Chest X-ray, AP view. Patient: 35 years old, sex M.
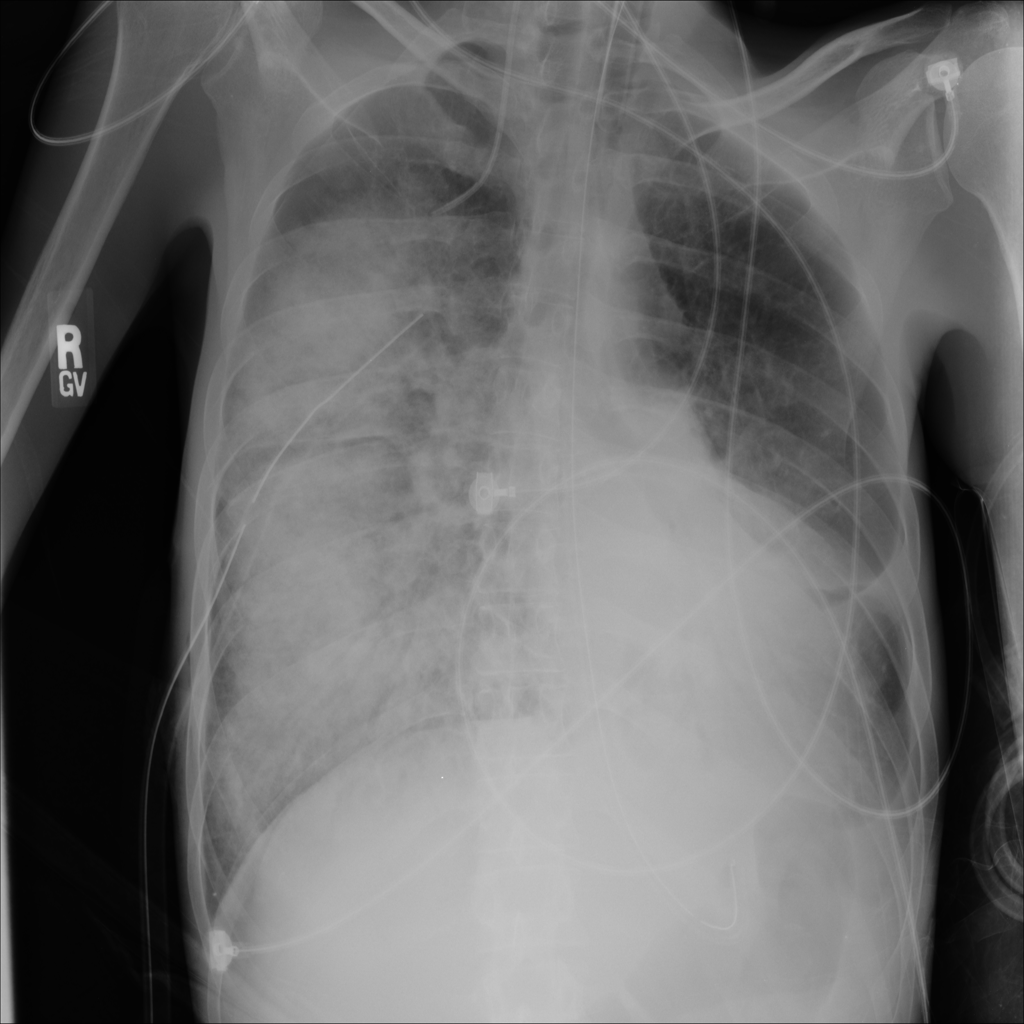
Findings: Pneumothorax